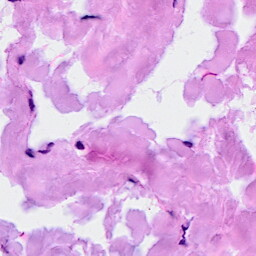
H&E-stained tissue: Breast